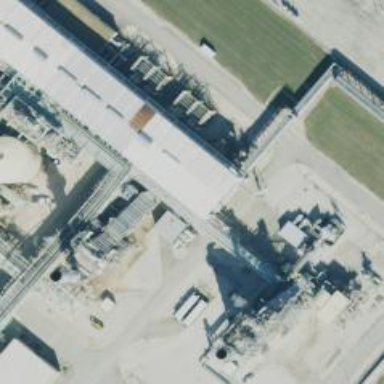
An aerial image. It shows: Gas turbine power generator.